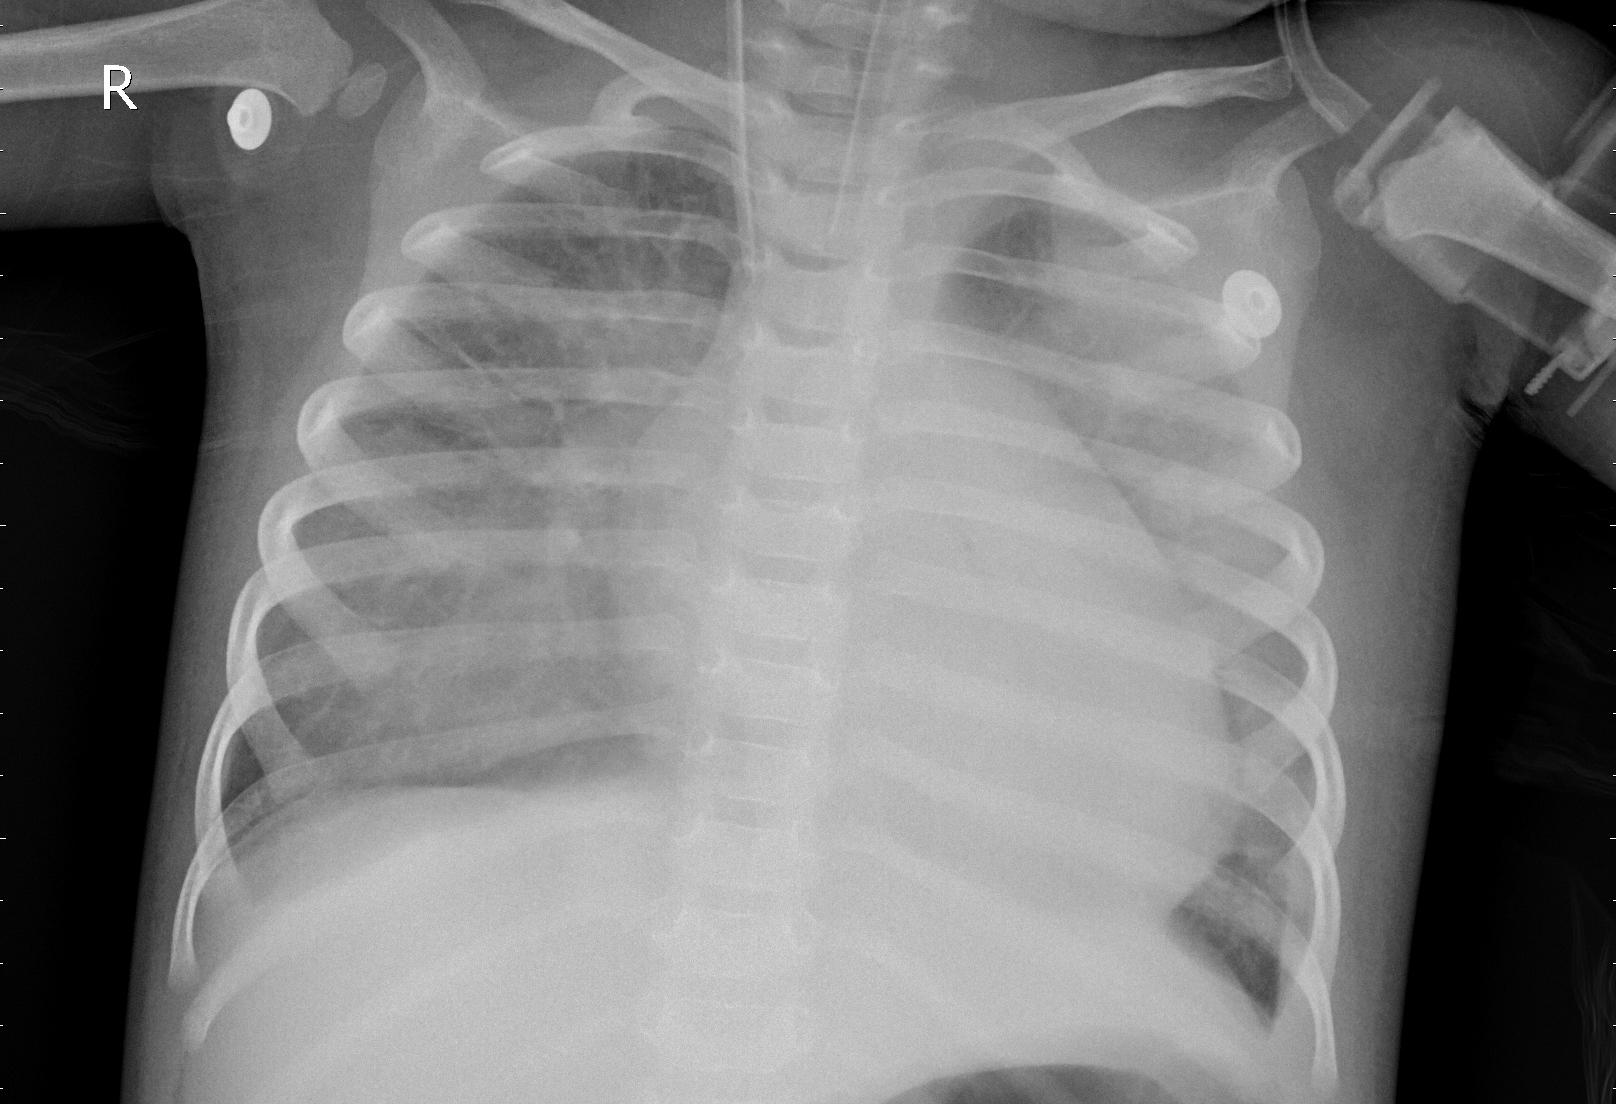
Diagnosis: PNEUMONIA